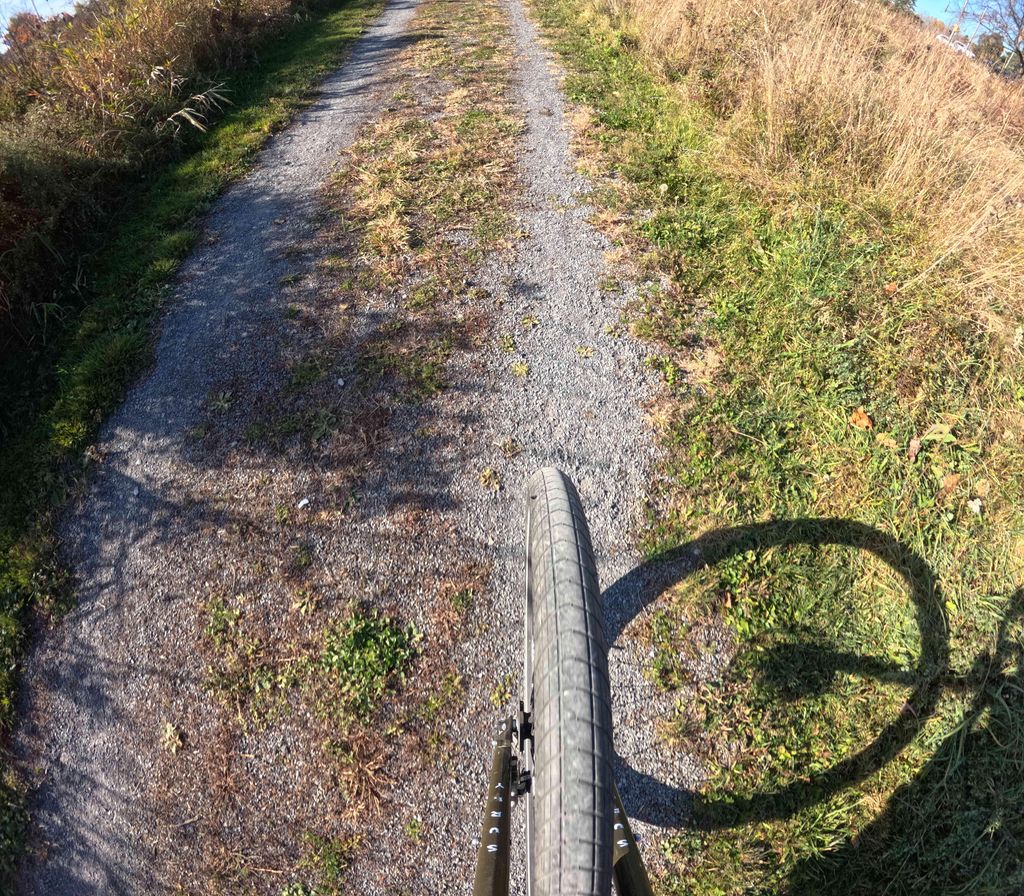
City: ottawa-gatineau